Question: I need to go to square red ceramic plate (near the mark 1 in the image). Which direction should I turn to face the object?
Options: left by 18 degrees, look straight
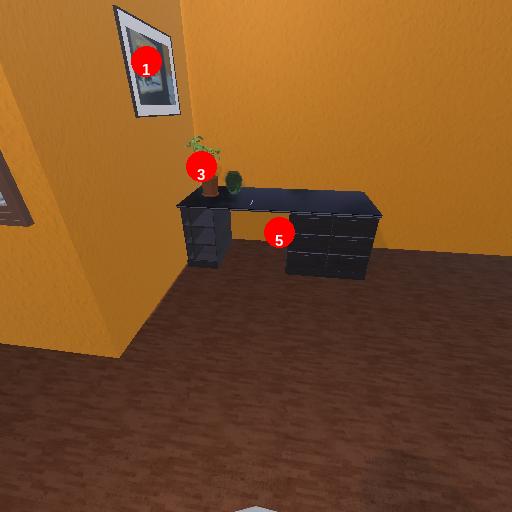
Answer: left by 18 degrees